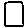
Label: square